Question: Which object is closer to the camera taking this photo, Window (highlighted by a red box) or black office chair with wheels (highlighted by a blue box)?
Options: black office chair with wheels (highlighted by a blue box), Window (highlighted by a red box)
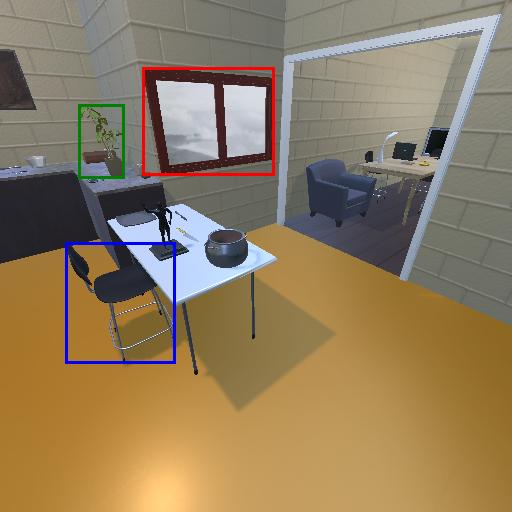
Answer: black office chair with wheels (highlighted by a blue box)